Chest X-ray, PA view. Patient: 49 years old, sex M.
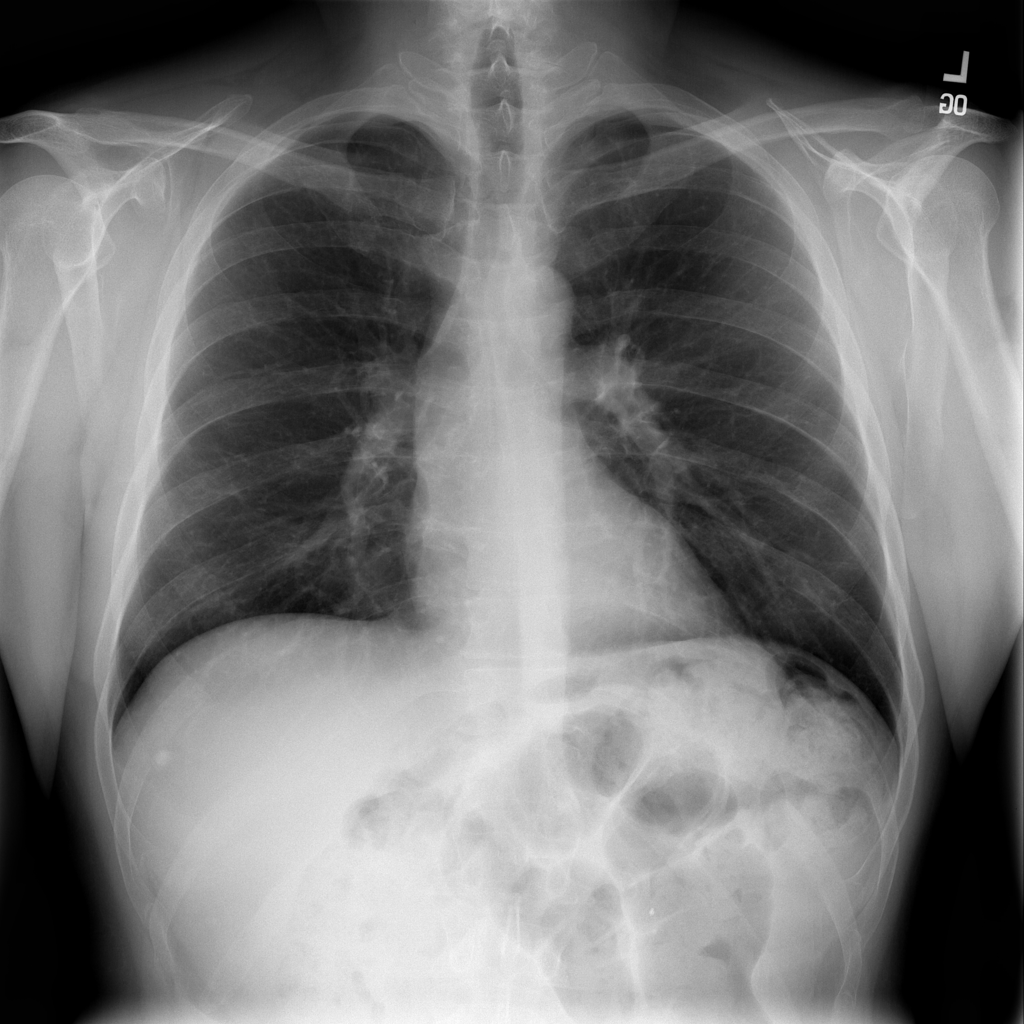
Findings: No Finding